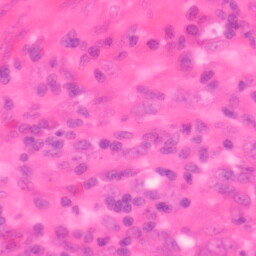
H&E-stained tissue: Colon